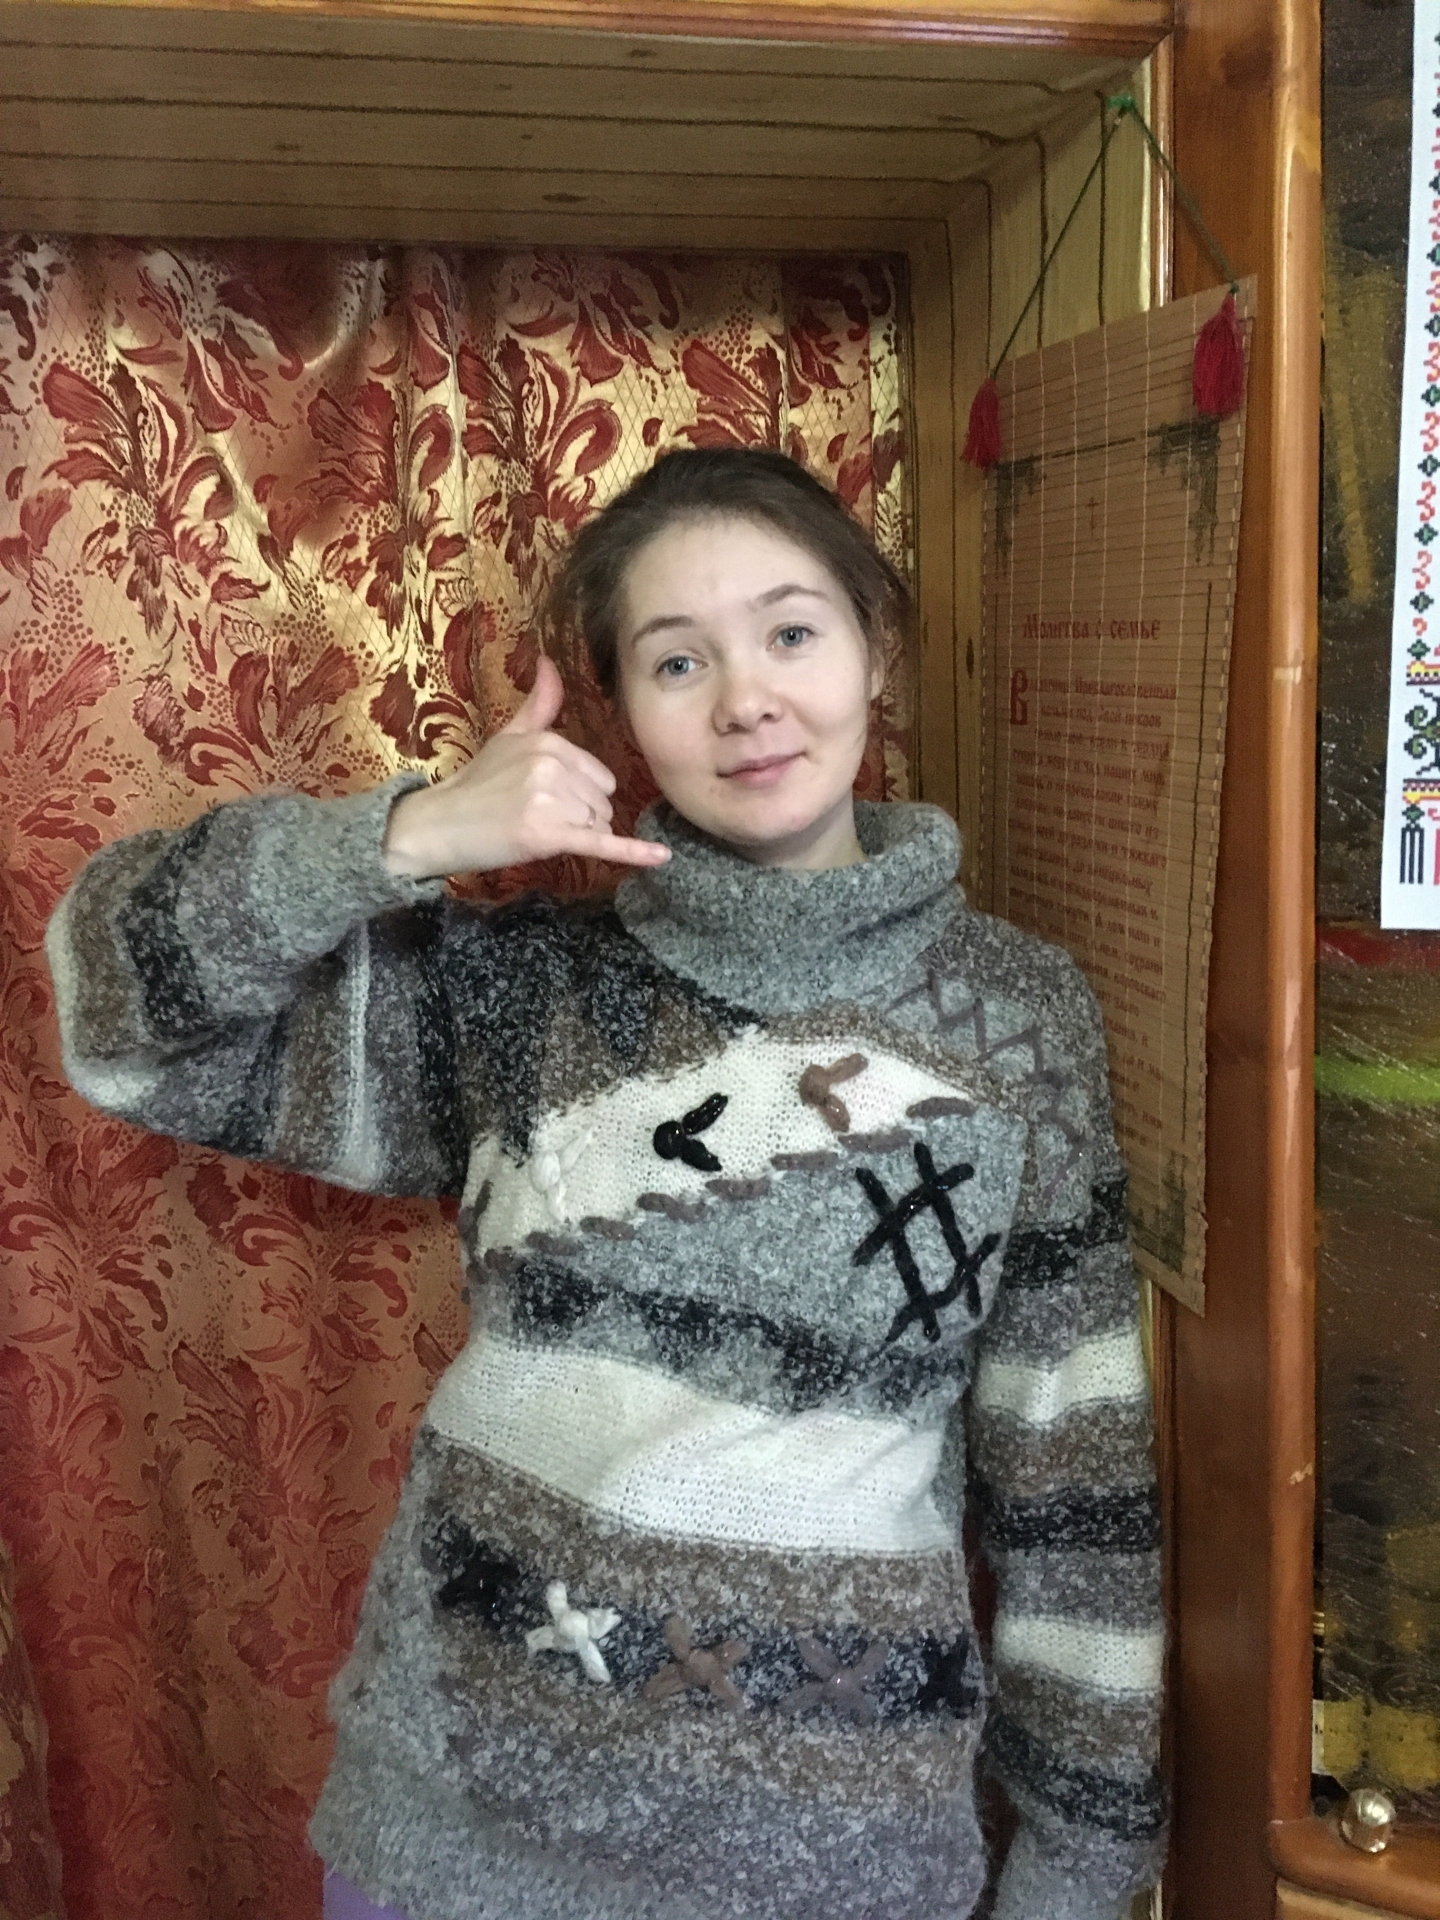
Label: clear